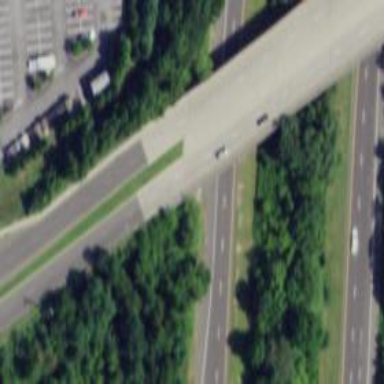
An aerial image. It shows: Motorway junction.